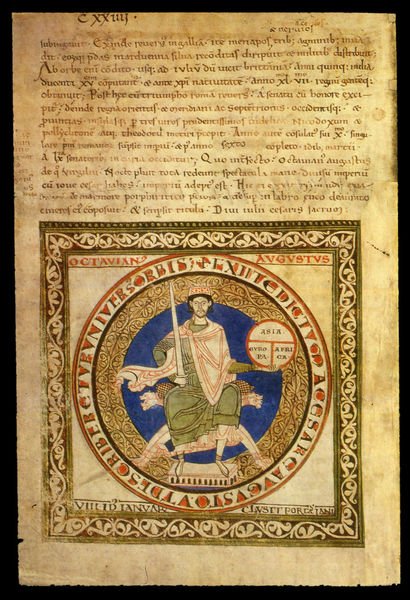
Titel: Liber Floridus
Künstler: Lambert von St. Omer
Standort: Herstellungsort: St. Omer (EU - F - Artois)
Institution: Gent, Universitätsbibliothek,
Schlagwörter: blau, mann, umhang, grün, sitzen, weiss, obst, rot, ornament, alt, rahmen, gewand, gold, stoff, krone, esel, kreis, pferd, reiter, schrift, papier, rand, kaiser, kissen, thron, dekor, seite, schwert, säbel, text, waffe, kugel, ritter, pergament, brief, zeilen, quadrat, handschrift, georg, latein, augustus, cäsar, buchmalerei, altertum, zwei köpfe, fold, c, xx, octavian, oktavian, cc, cxx